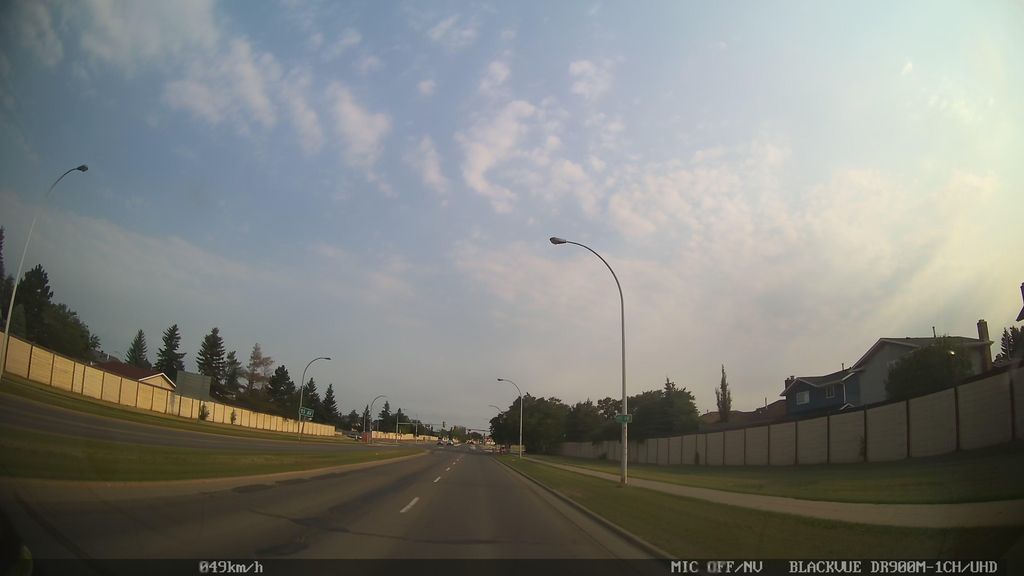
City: edmonton